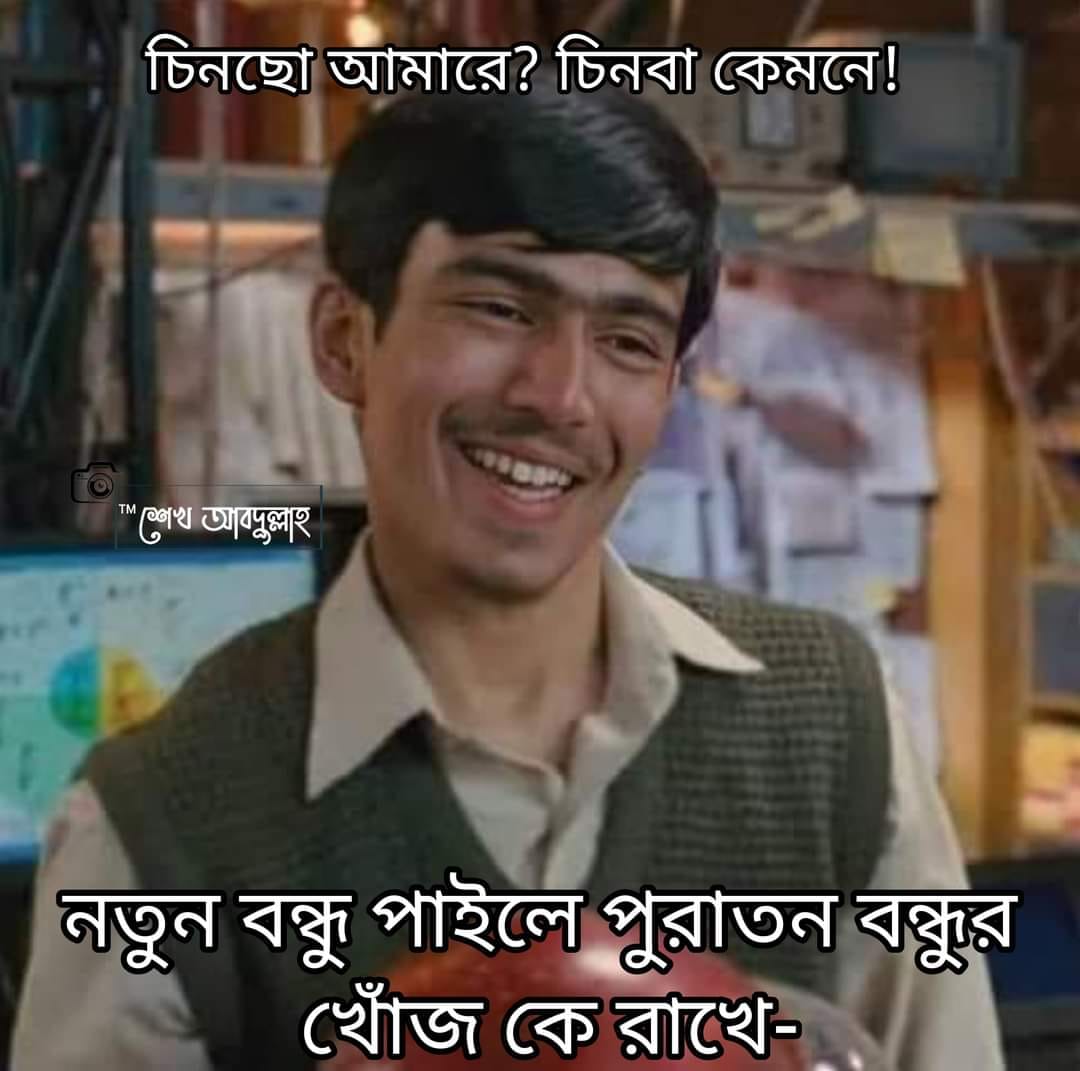
Caption: চিনছো আমারে ? চিনবা কেমনে!   নতুন বন্ধু পাইলে পুরাতন বন্ধুর খোজ কে রাখে-
Label: non-hate